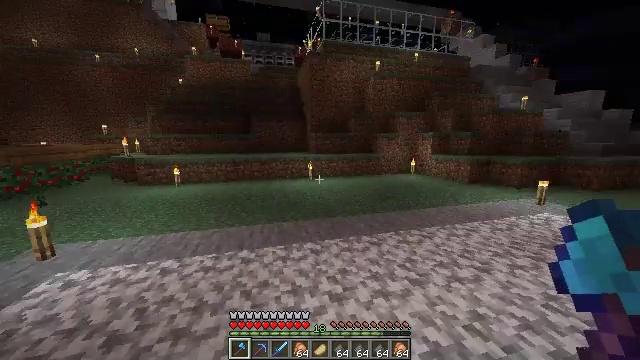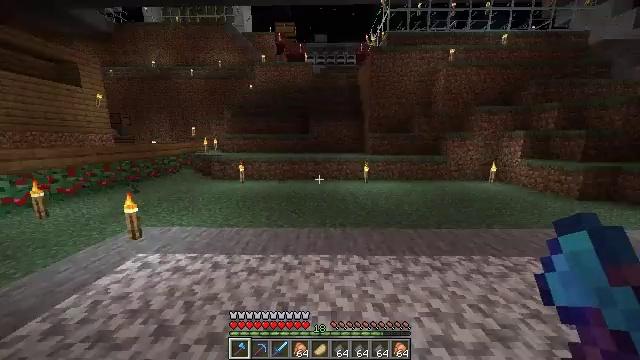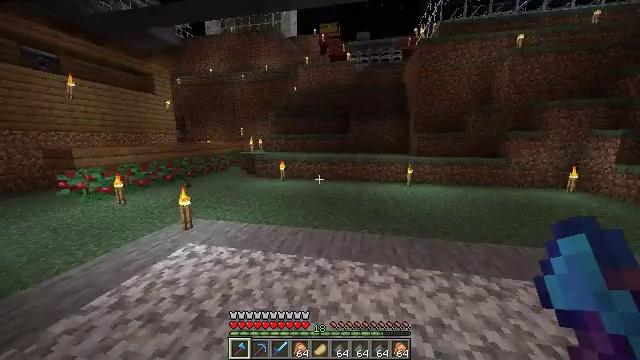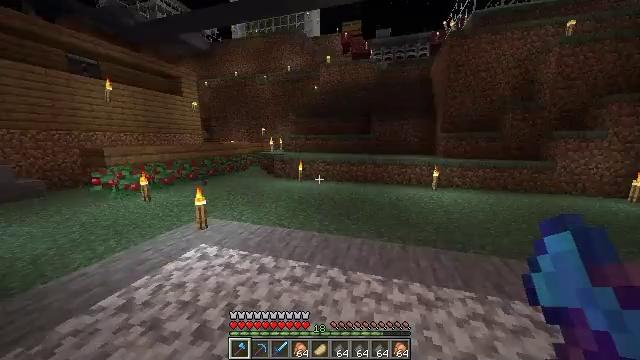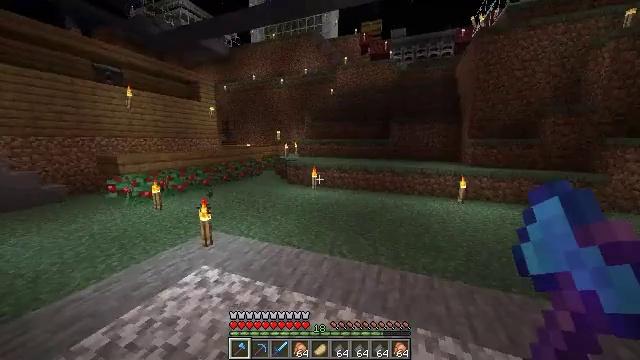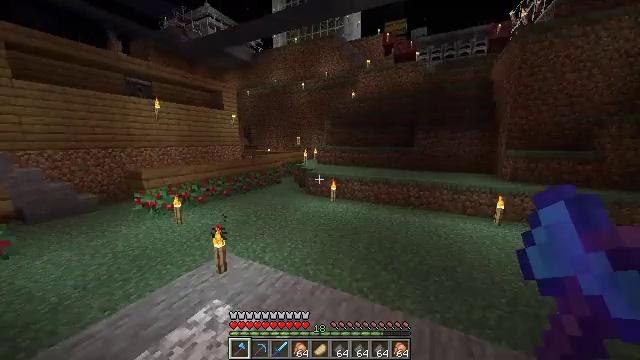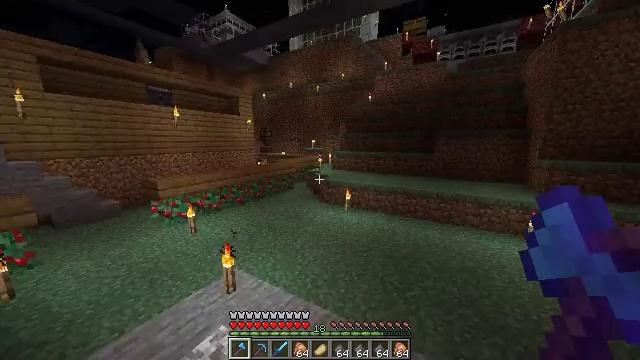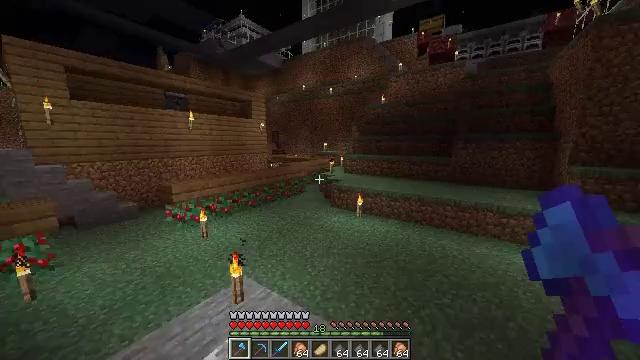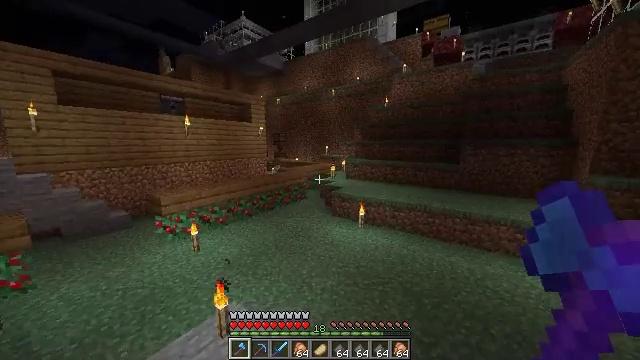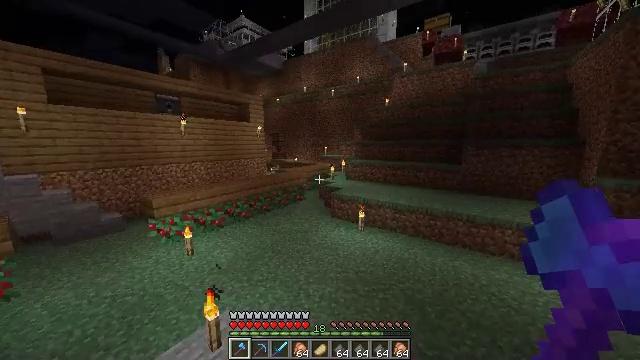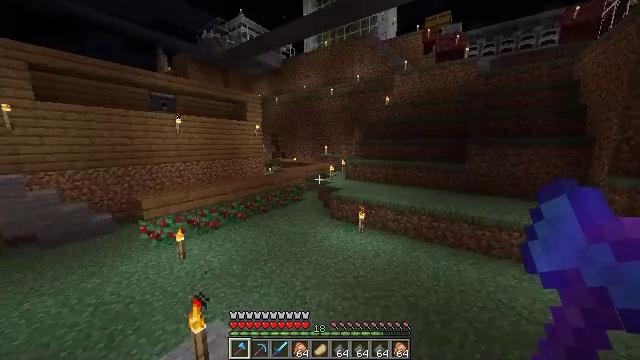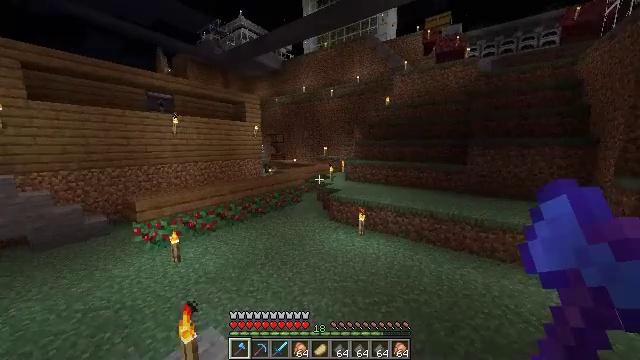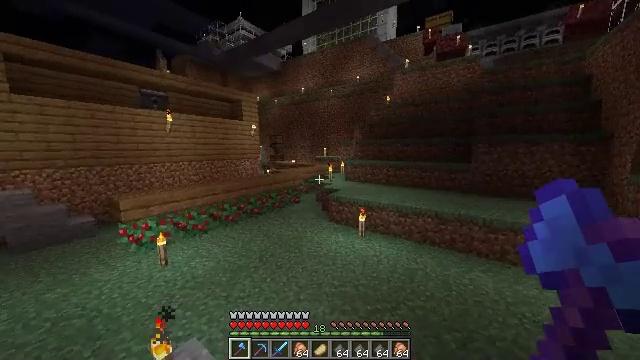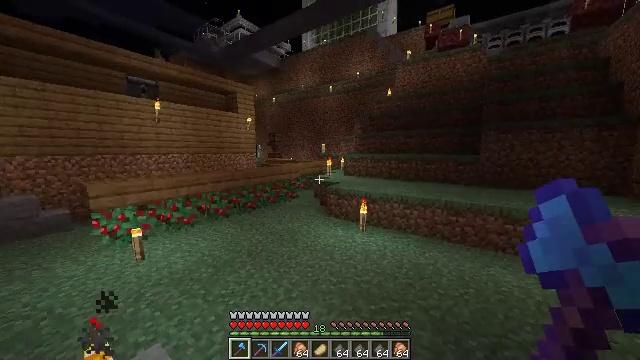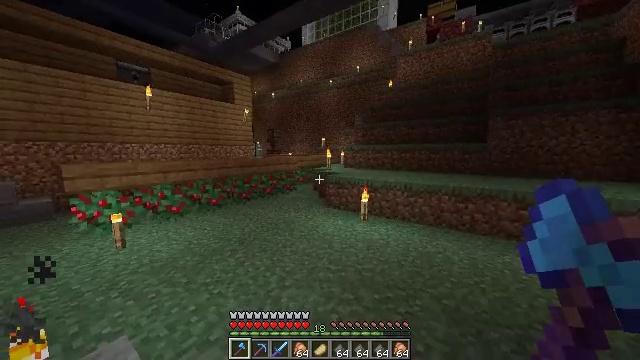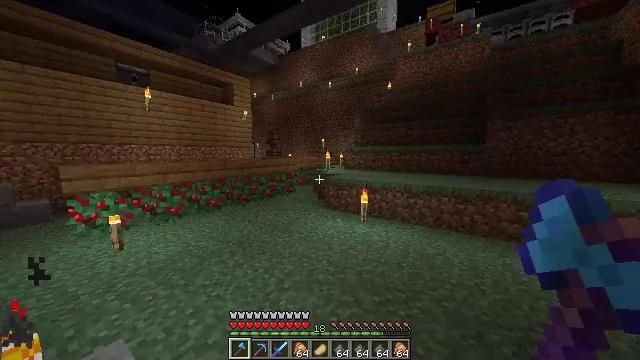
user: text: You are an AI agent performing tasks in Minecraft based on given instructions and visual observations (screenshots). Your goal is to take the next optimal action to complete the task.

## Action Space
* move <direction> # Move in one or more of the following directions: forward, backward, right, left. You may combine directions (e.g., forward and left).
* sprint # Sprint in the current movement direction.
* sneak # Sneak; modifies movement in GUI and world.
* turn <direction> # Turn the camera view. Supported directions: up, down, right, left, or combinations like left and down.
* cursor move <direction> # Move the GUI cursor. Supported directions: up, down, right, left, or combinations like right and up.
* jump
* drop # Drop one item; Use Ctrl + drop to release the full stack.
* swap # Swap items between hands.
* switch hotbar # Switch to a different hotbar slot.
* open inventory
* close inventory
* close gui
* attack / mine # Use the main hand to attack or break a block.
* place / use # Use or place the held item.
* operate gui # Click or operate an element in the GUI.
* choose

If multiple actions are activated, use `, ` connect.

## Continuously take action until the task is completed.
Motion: motion action
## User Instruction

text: Break the shulker box to collect it.
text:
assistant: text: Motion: move forward, turn left
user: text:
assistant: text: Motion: move forward, turn left
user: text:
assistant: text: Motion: move forward, turn left
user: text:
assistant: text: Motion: move forward, turn left, jump
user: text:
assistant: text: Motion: move forward, turn left, jump
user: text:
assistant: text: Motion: move forward, turn left, jump
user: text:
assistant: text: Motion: move forward, turn left, jump
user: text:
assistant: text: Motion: move forward, jump
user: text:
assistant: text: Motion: move forward, jump
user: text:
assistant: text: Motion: move forward, jump
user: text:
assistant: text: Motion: move forward, jump
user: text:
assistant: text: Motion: move forward, jump
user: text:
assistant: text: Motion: move forward, jump
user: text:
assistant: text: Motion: move forward, jump
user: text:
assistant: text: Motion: move forward, jump
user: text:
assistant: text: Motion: move forward, jump
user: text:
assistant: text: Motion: move forward, jump
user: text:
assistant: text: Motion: move forward, jump
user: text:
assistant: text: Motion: move forward, jump
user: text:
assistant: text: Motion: move forward, jump
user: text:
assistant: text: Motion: move forward, sprint, jump
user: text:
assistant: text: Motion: move forward, sprint, jump
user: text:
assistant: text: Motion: move forward, sprint, jump
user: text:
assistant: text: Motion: move forward, sprint, jump
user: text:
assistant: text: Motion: move forward, sprint, turn right, jump
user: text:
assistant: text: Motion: move forward, sprint, turn right, jump
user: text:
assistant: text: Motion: move forward, turn right, jump
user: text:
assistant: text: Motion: move forward, turn right, jump
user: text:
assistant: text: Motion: move forward, turn right, jump
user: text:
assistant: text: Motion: move forward, sprint, jump